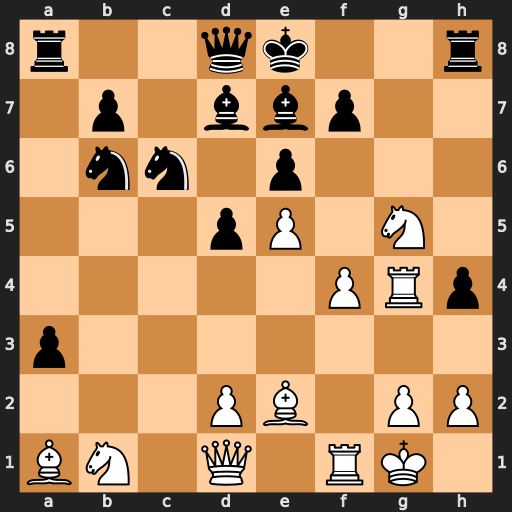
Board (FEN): r2qk2r/1p1bbp2/1nn1p3/3pP1N1/5PRp/p7/3PB1PP/BN1Q1RK1
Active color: w
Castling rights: kq
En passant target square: -
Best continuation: Nxf7 Kxf7 Qc2